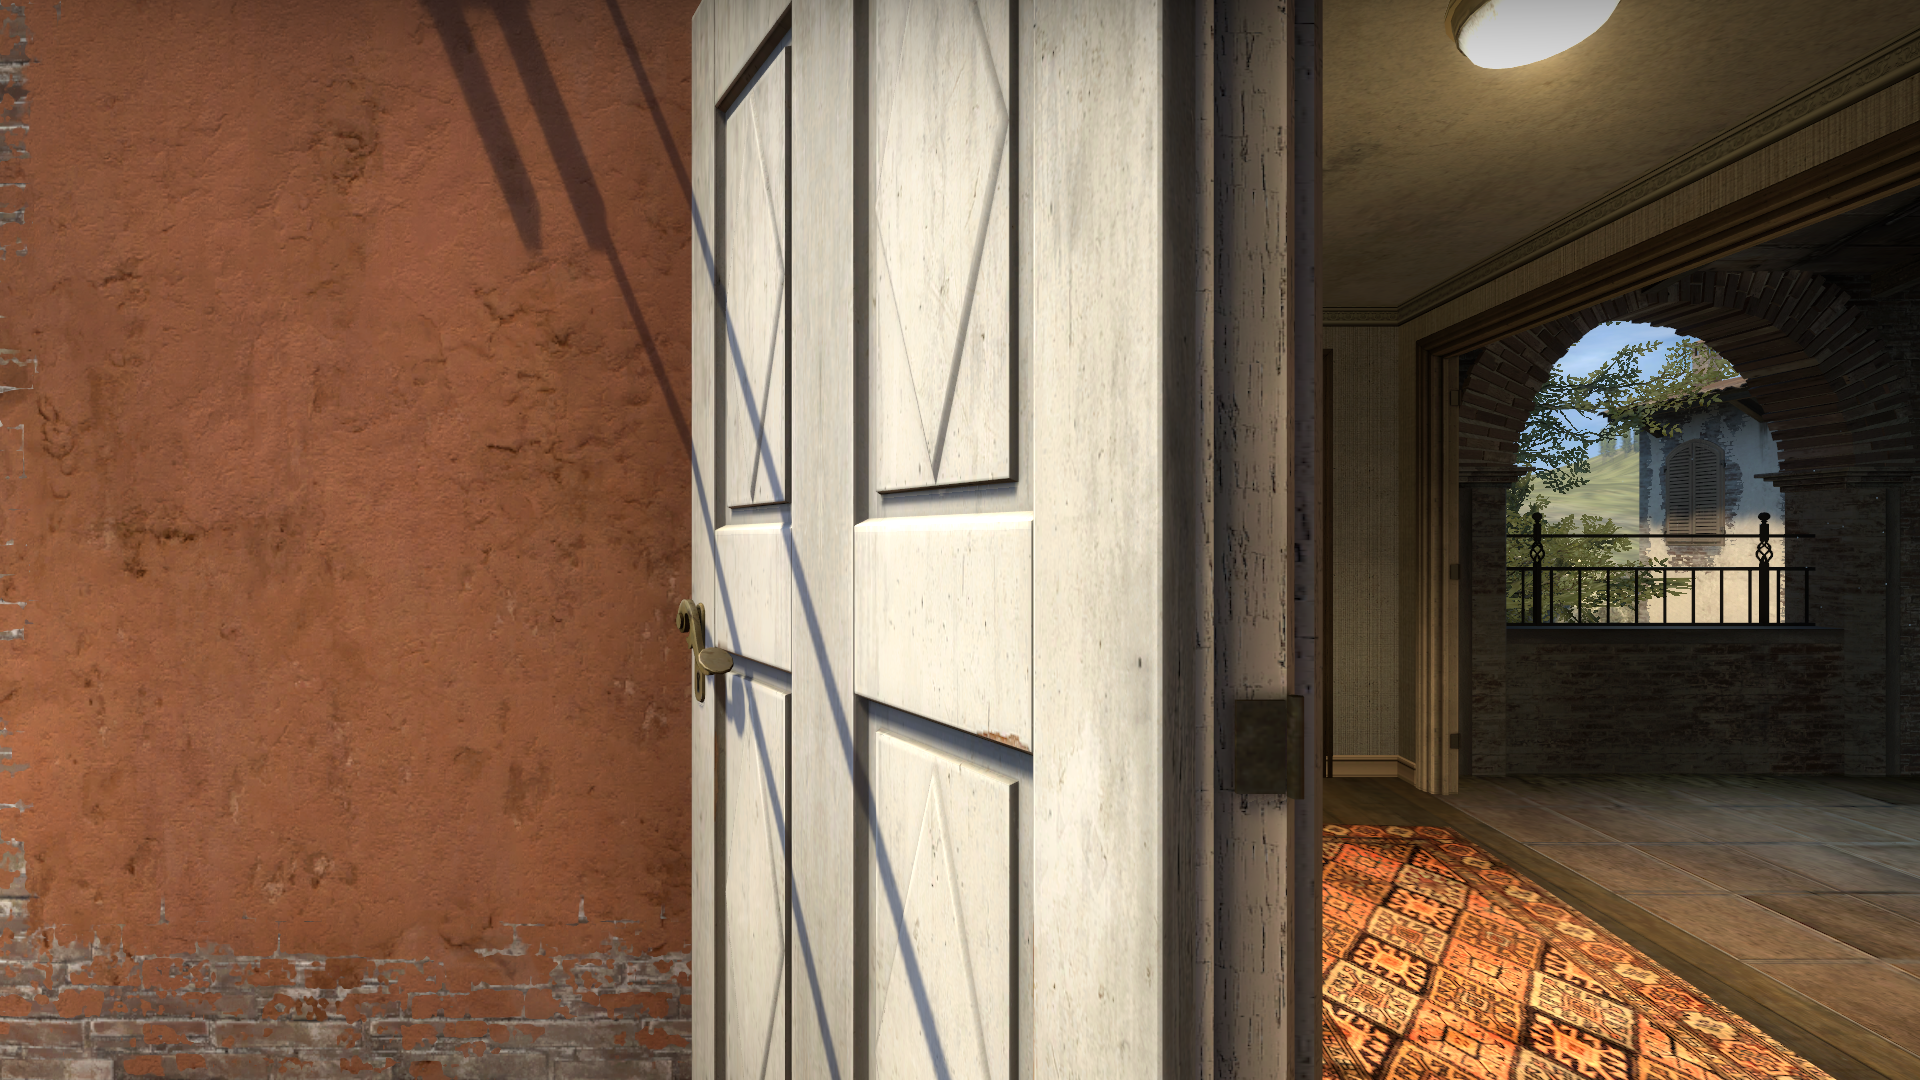
Map: de_inferno